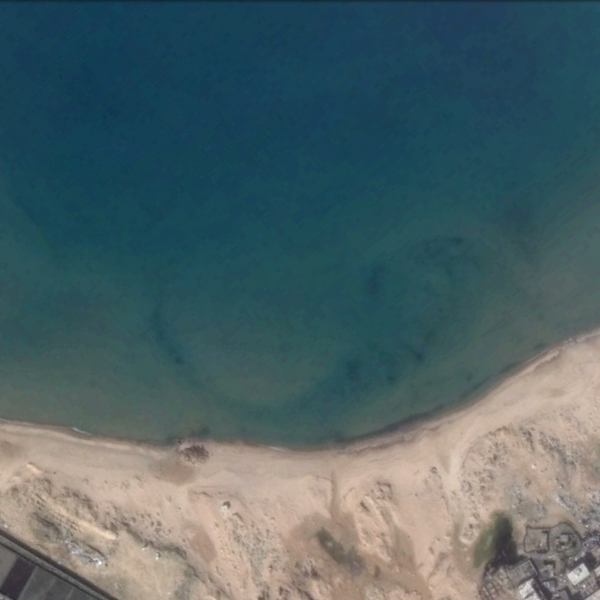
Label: Beach